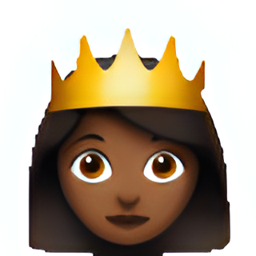
Name: princess
Emoji: 👸🏾
Group: People & Body
Sub-group: person-role